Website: apple
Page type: address-validator
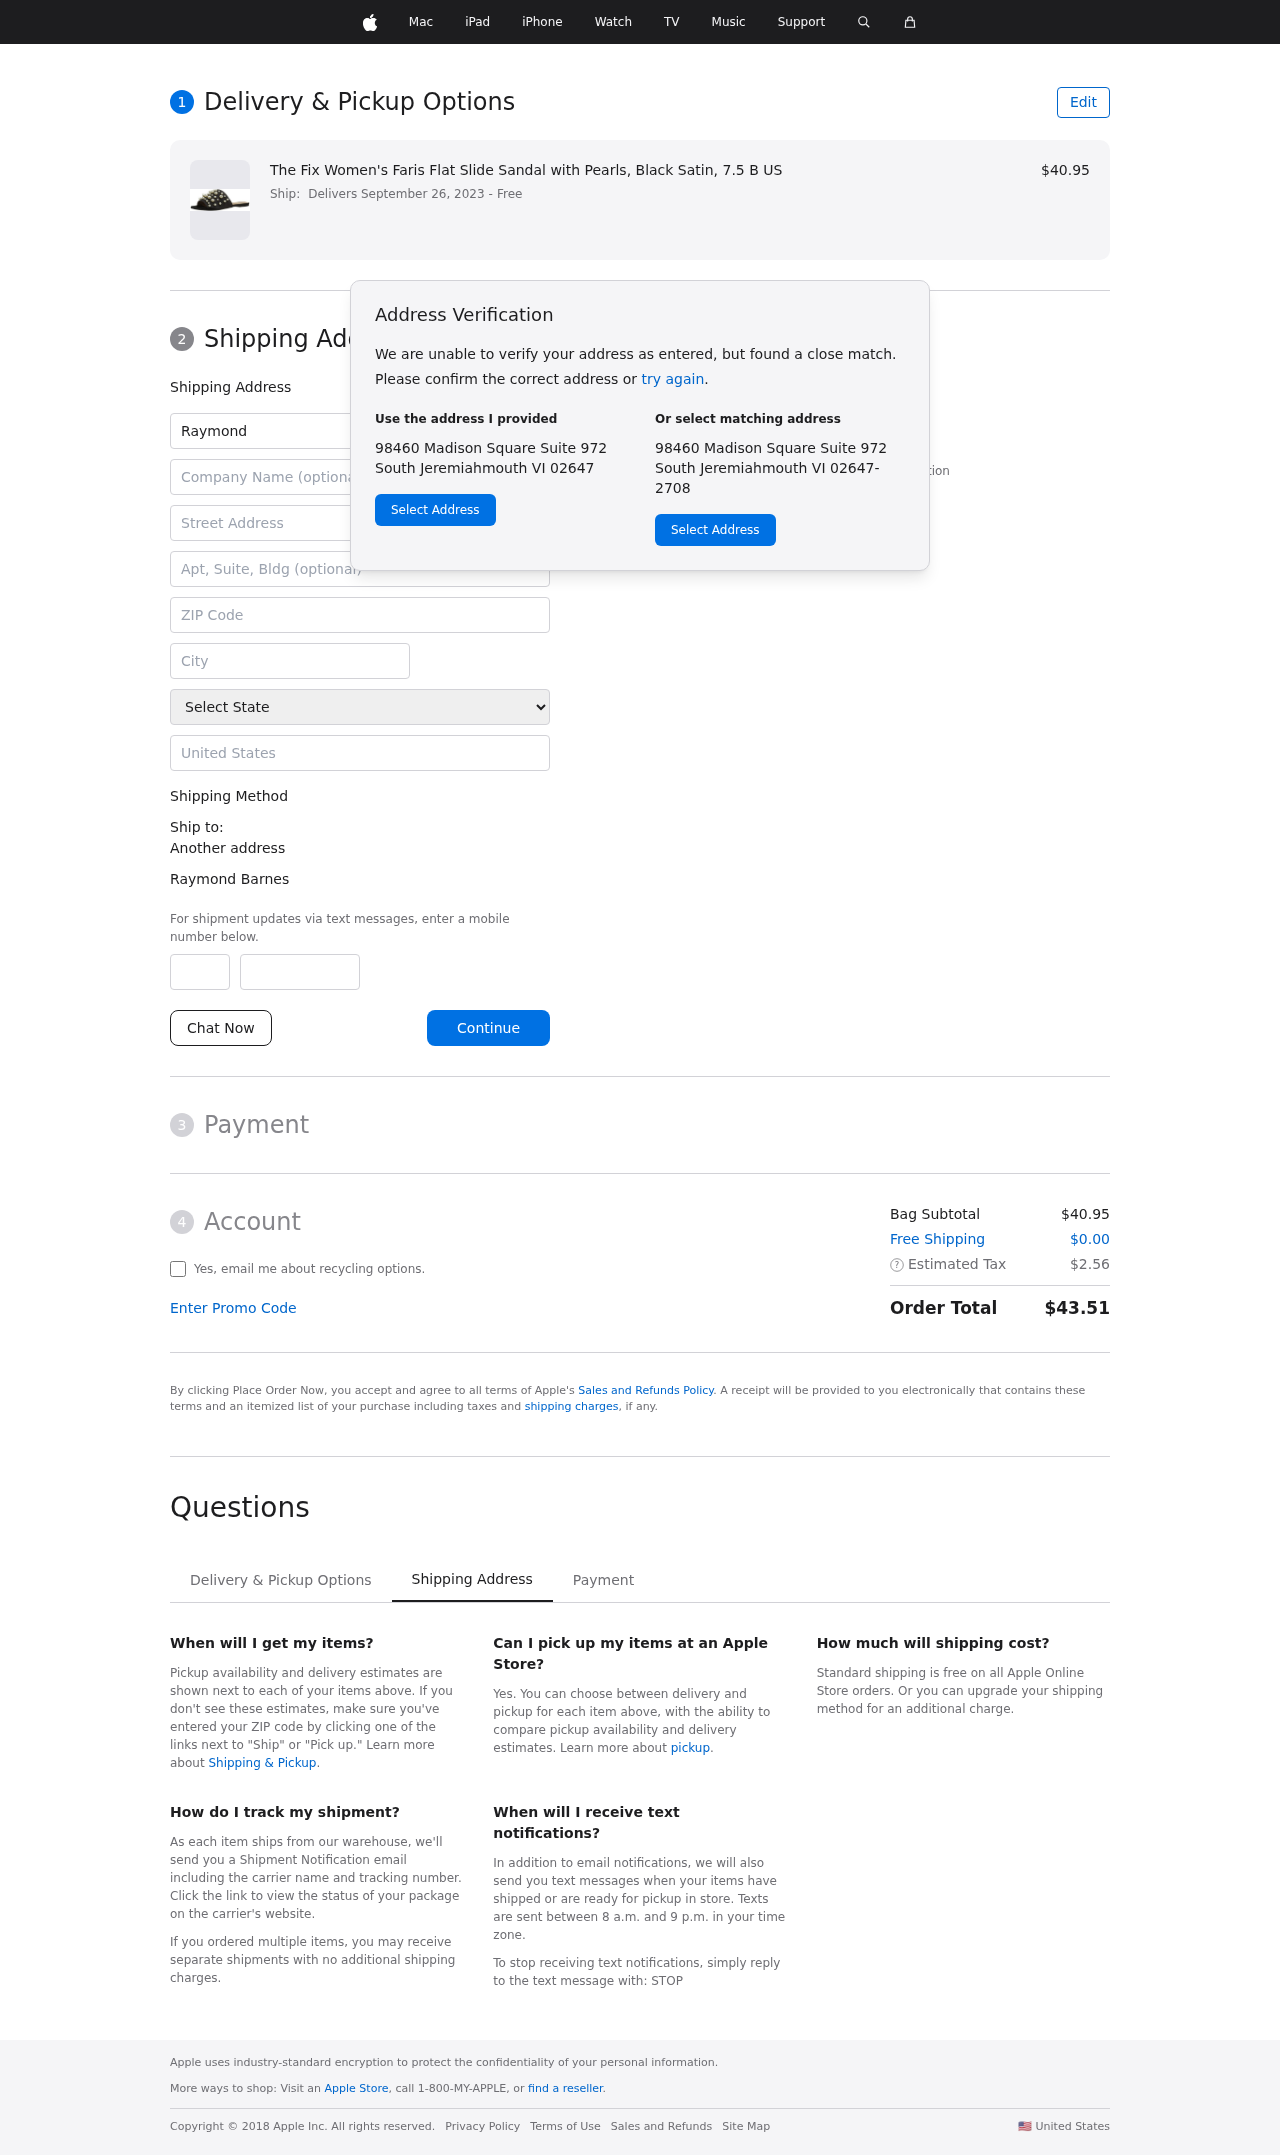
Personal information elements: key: PII_CITY
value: South Jeremiahmouth
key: PII_COUNTRY
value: United States
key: PII_FIRSTNAME
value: Raymond
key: PII_FULLNAME
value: Raymond Barnes
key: PII_LASTNAME
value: Barnes
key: PII_PHONE_AREA
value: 651
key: PII_PHONE_SUFFIX
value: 6145
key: PII_POSTCODE
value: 02647
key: PII_STATE
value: VI
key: PII_STREET
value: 98460 Madison Square Suite 972
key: PII_CITY_STATE_ZIP
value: South Jeremiahmouth VI 02647
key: PII_STATE_ABBR
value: VI
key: PII_POSTCODE_FULL
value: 02647
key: PII_POSTCODE_NUMERIC
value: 2647
Product elements: key: PRODUCT1_NAME
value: The Fix Women's Faris Flat Slide Sandal with Pearls, Black Satin, 7.5 B US
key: PRODUCT1_PRICE
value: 40.95
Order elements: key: ORDER_DELIVERY_DATE
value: Delivers September 26, 2023
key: ORDER_SUBTOTAL
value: $40.95
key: ORDER_SHIPPING_COST
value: $0.00
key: ORDER_TAX
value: $2.56
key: ORDER_TOTAL
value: $43.51